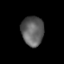
Tissue: lung
Cell type: Endothelial cells
Senescence score: 0.5548
Nuclear area (px): 644
Mean DAPI intensity: 95.542